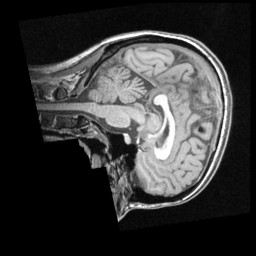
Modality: T1w
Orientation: sagittal
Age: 30
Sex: female
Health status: healthy